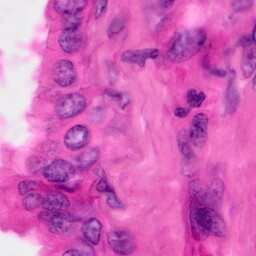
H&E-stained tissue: Pancreatic